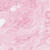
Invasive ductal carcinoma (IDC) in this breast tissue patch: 0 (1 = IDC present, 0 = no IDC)